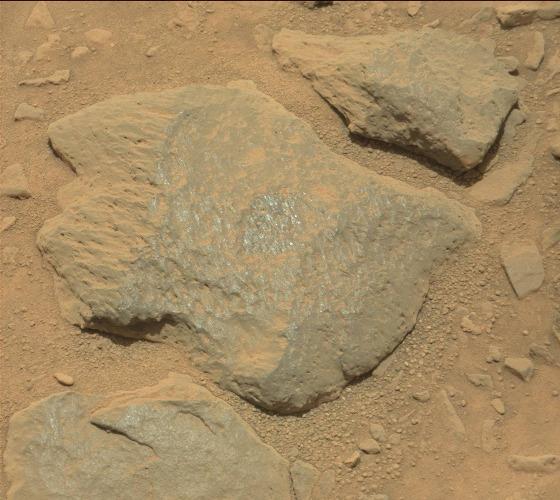
Terrain classes present: Bedrock, Gravel / Sand / Soil, Rock, Shadow